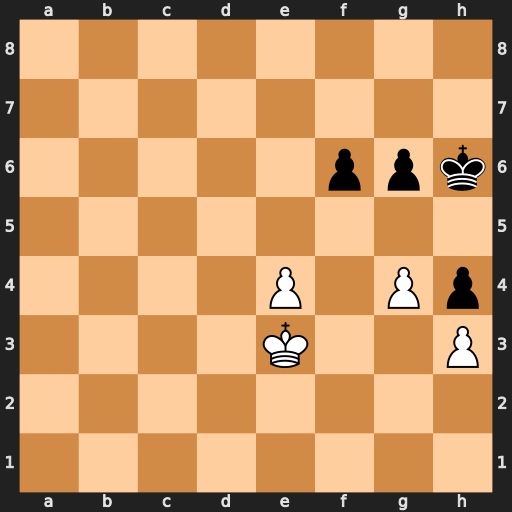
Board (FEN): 8/8/5ppk/8/4P1Pp/4K2P/8/8
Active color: w
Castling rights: -
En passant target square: -
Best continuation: Kf4 Kg7 g5 Kf7 Kg4